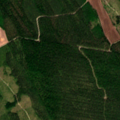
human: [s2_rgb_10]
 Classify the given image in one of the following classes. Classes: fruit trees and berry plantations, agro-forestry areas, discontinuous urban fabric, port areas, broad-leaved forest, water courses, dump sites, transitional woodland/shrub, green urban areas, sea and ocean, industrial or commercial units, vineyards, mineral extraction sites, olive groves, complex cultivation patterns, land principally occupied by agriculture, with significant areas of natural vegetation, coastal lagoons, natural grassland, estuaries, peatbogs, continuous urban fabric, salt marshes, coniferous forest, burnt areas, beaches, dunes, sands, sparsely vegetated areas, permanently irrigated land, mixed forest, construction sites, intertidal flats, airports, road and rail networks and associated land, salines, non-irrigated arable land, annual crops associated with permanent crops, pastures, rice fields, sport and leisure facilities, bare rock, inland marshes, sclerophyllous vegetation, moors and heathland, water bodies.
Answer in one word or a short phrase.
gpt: land principally occupied by agriculture, with significant areas of natural vegetation, coniferous forest, mixed forest, transitional woodland/shrub